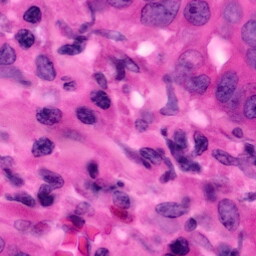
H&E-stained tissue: Pancreatic